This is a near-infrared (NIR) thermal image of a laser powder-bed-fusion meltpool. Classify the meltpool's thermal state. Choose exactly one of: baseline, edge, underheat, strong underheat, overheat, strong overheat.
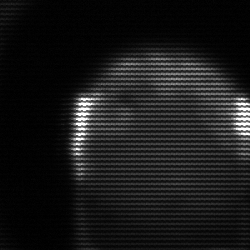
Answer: edge